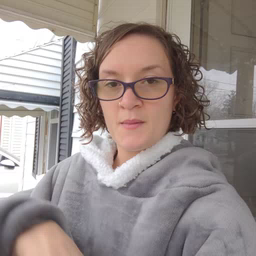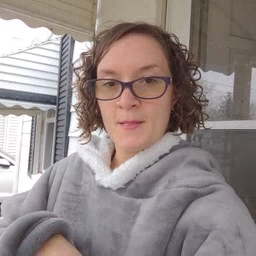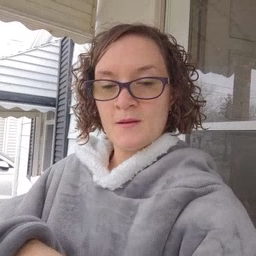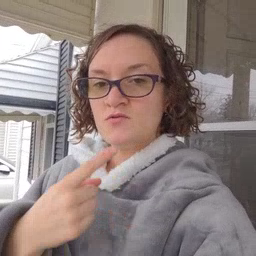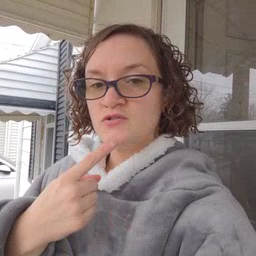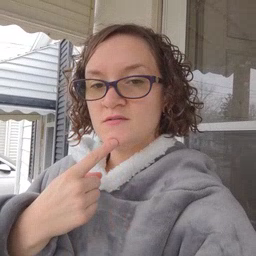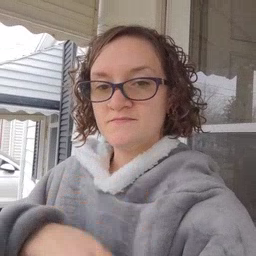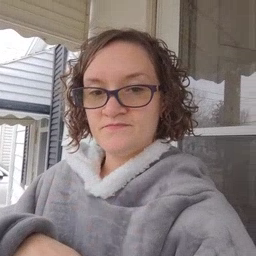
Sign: chin